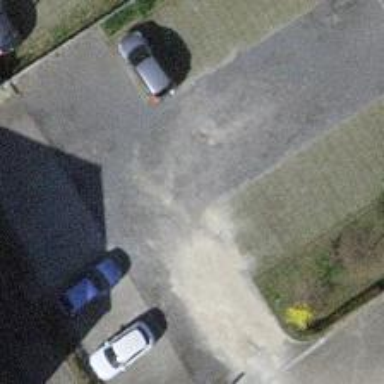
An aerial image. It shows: Parking space is available.